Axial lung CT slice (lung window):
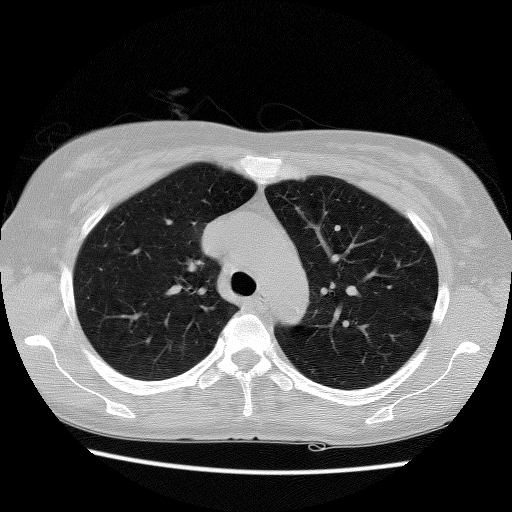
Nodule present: no